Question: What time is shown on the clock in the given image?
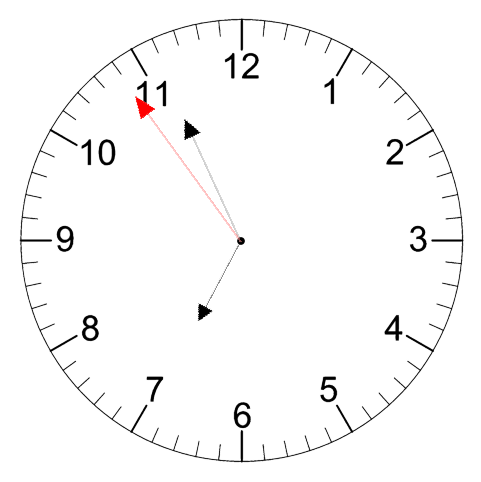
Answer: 06:55:54